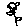
Label: flower